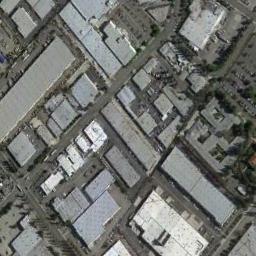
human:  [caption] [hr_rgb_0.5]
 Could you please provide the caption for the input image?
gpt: The industrial area has lots of workshops of different sizes .

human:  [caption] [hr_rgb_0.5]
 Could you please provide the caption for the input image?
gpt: The industrial area is large .

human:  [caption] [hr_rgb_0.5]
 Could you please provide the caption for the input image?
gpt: In an industrial area, There are neatly planned factories and roads, Green belts, And parking lots for cars and goods .

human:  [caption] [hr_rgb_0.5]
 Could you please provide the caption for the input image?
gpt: Many houses of different shapes and sizes are in the industrial area .

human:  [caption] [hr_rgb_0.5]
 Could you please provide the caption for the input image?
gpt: There are many gray buildings on the industrial area .